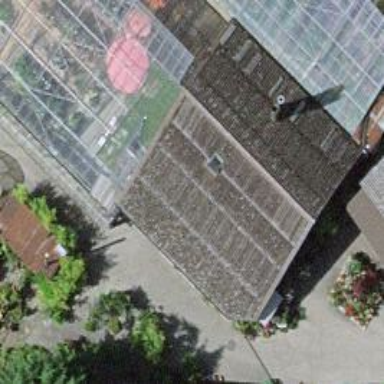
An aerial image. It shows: Garden center shop.